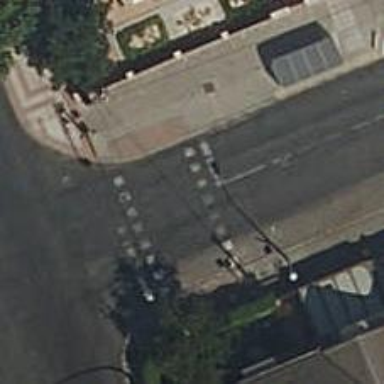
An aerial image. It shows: Road crossing with traffic signals.